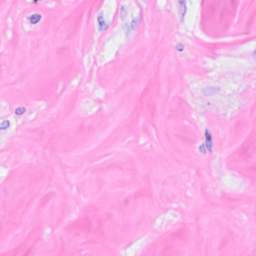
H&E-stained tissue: Breast